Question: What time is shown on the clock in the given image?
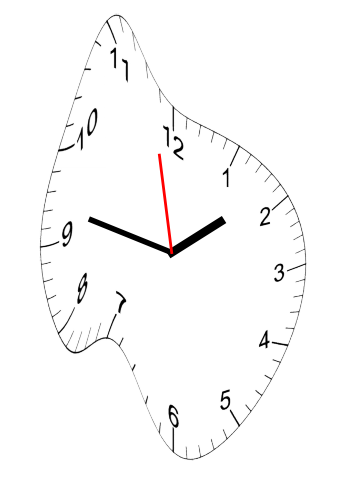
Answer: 01:46:58